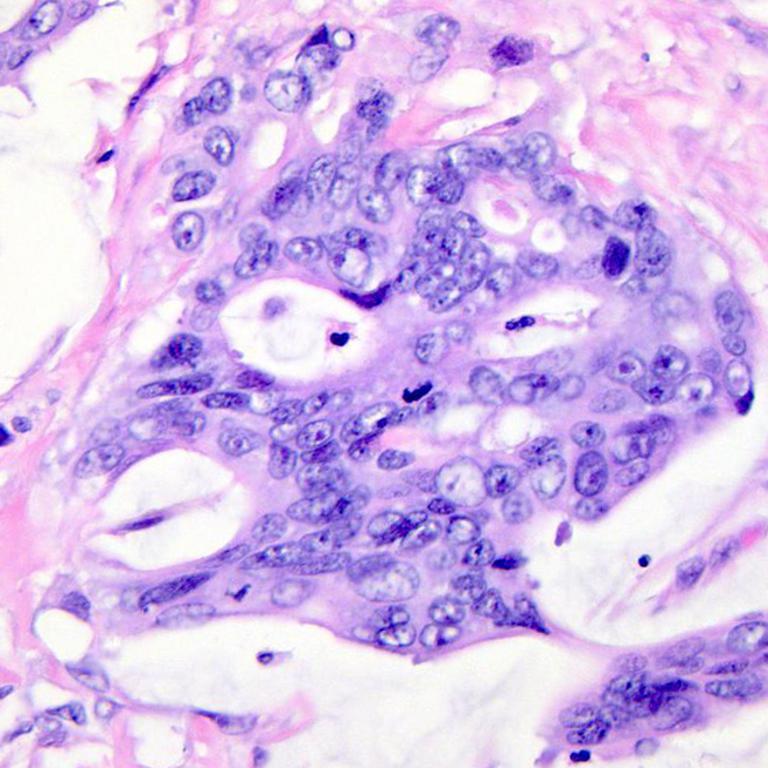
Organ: colon
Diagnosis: adenocarcinomas